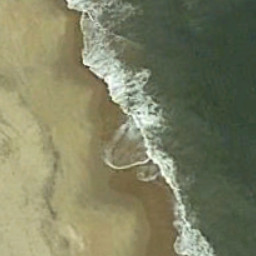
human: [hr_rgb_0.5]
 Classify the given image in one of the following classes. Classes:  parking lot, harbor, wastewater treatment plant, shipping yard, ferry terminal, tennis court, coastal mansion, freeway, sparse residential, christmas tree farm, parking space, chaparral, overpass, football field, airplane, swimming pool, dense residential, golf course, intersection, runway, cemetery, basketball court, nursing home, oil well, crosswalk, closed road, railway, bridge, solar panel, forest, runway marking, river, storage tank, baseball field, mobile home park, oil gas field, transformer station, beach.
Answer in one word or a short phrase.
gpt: beach